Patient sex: M
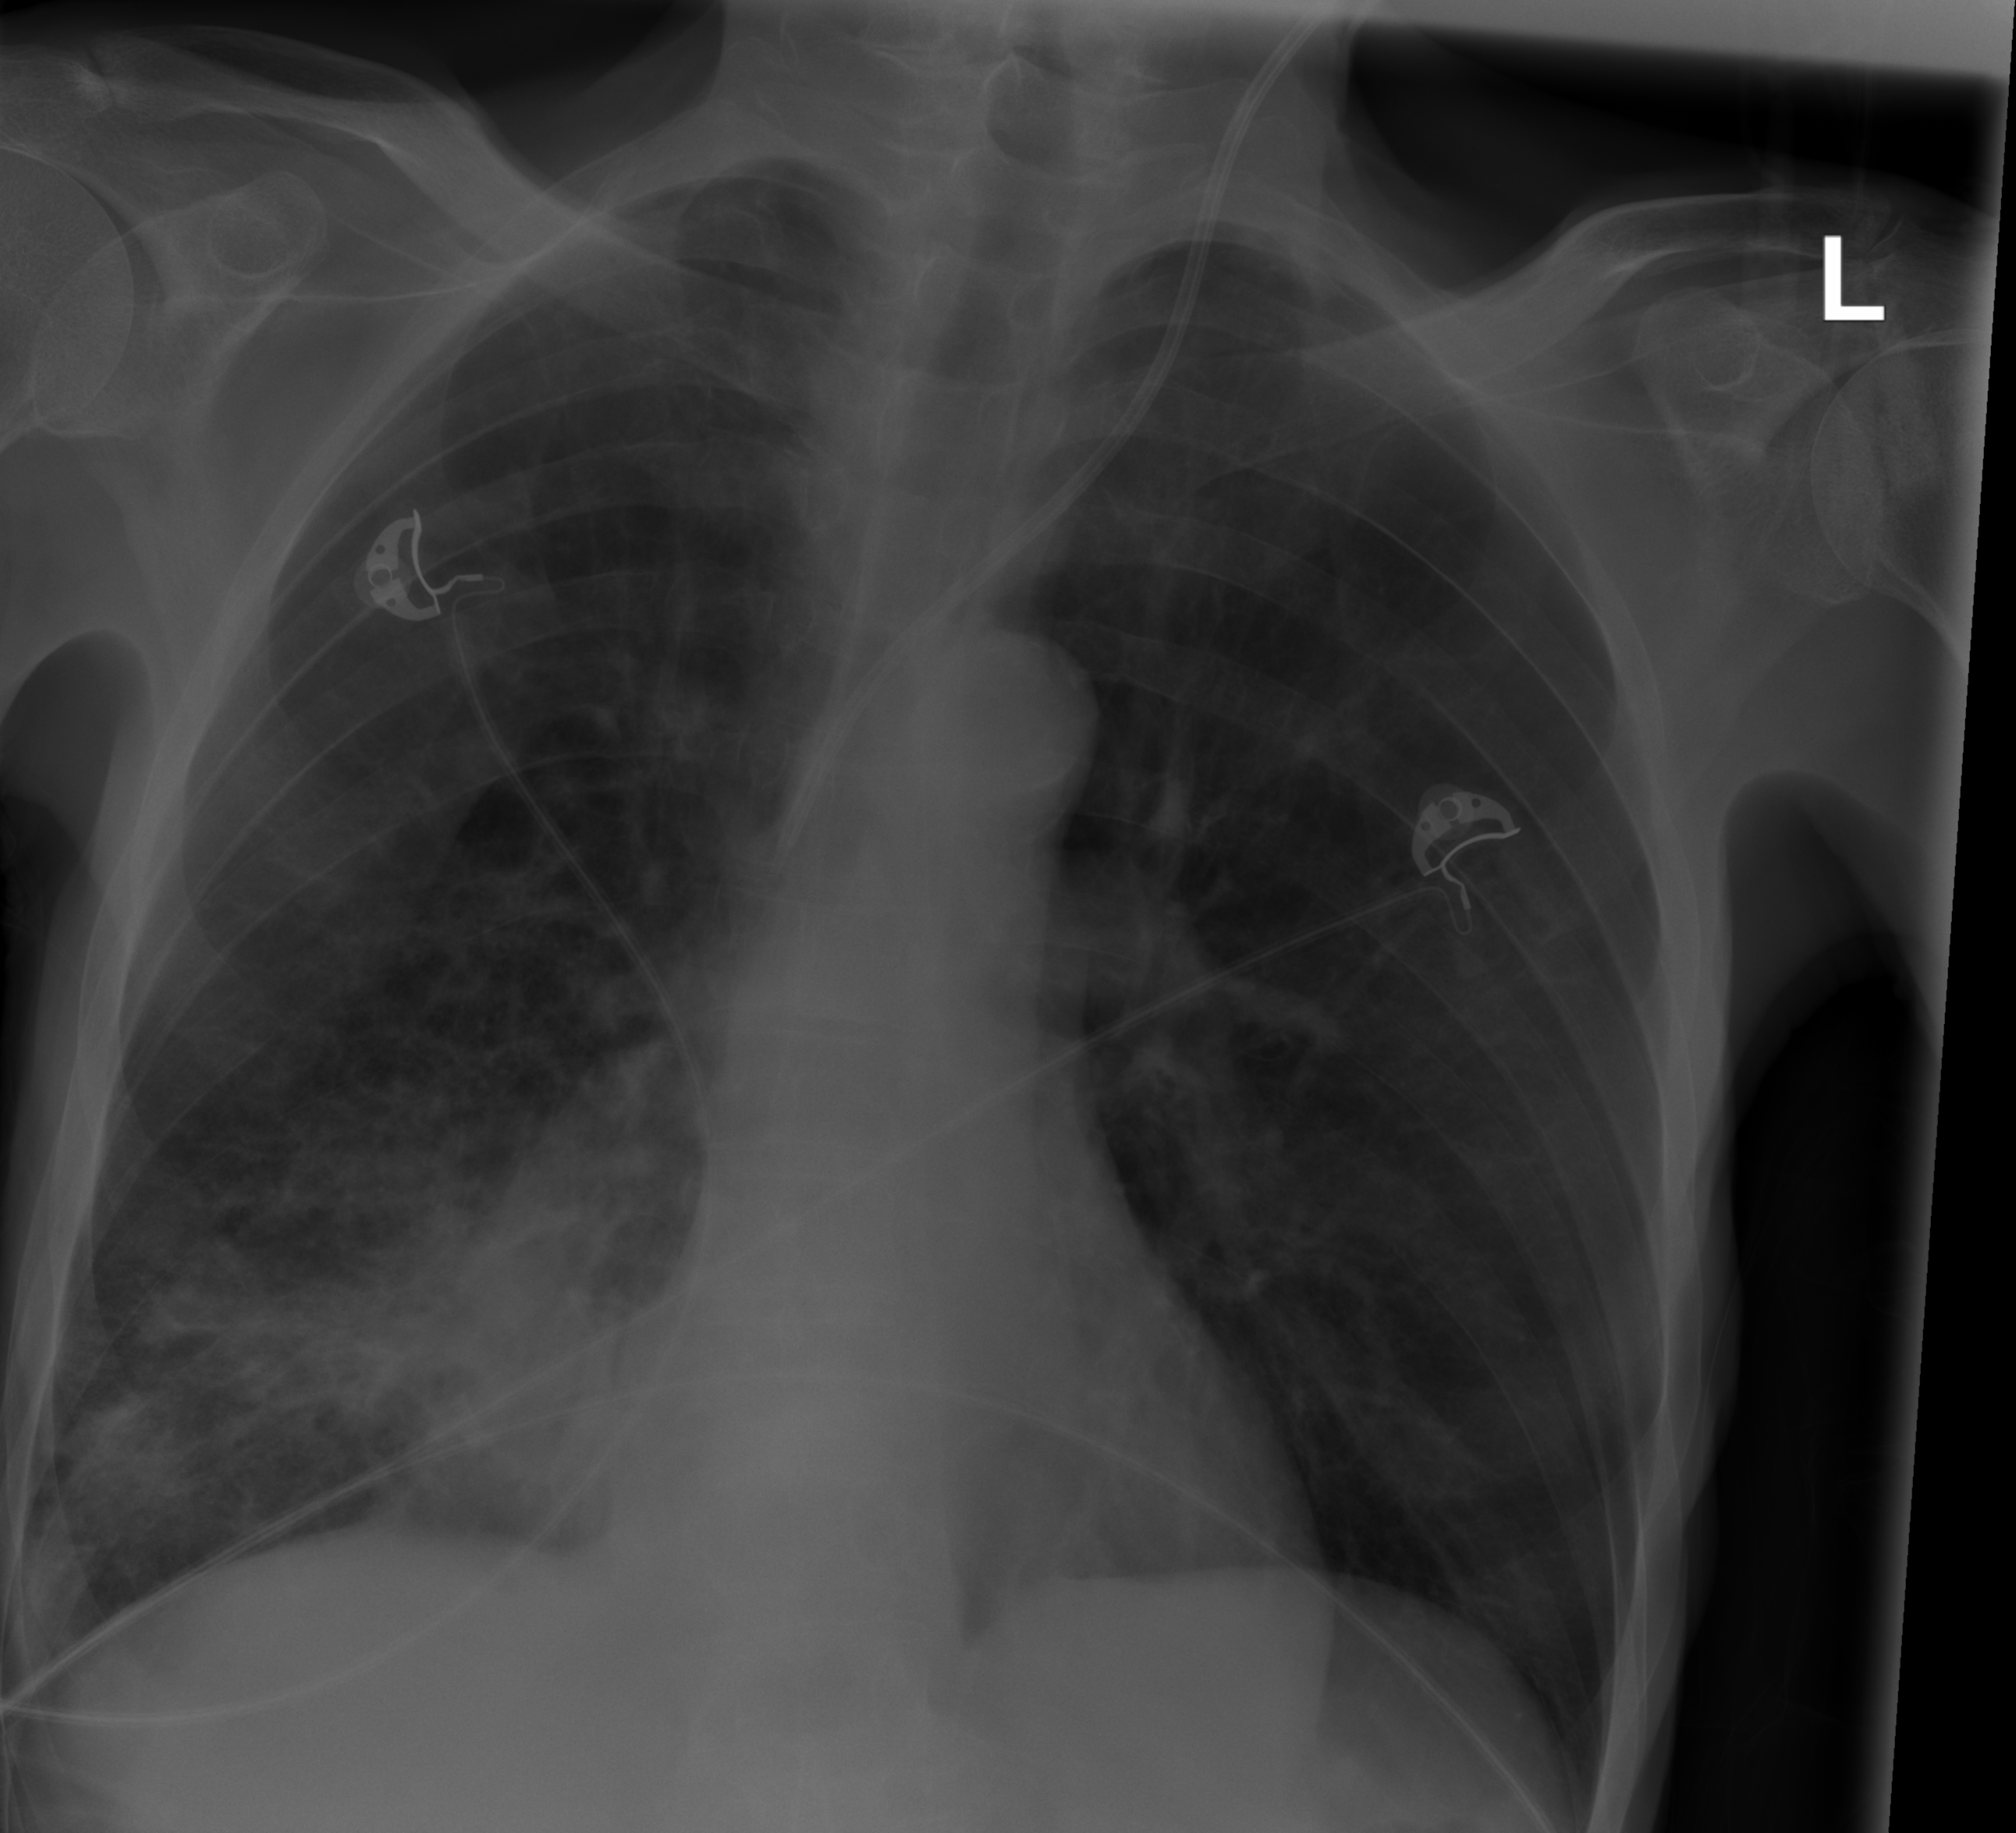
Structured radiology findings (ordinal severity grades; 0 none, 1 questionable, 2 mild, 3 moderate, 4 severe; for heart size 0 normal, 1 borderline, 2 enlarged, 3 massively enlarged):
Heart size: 0
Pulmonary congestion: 0
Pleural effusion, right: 1
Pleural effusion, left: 0
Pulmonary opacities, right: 3
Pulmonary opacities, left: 0
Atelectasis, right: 1
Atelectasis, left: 0